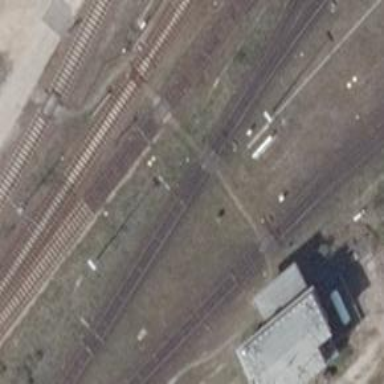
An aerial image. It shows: Railway switch.